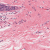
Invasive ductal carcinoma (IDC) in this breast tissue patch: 0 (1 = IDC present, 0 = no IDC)